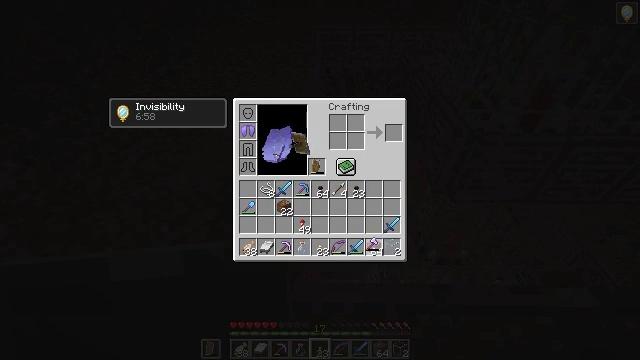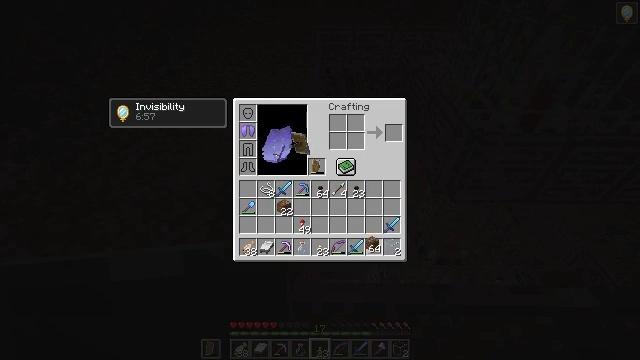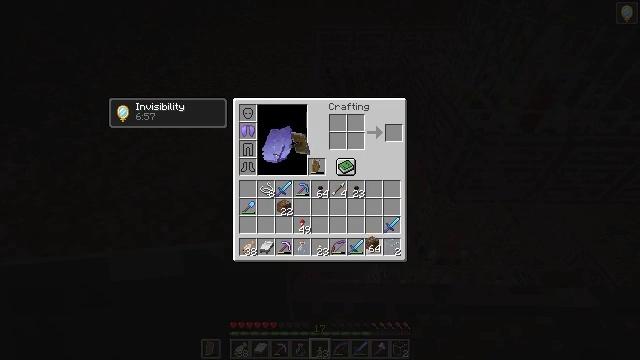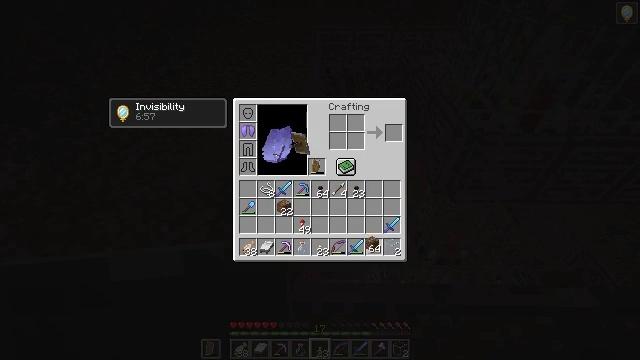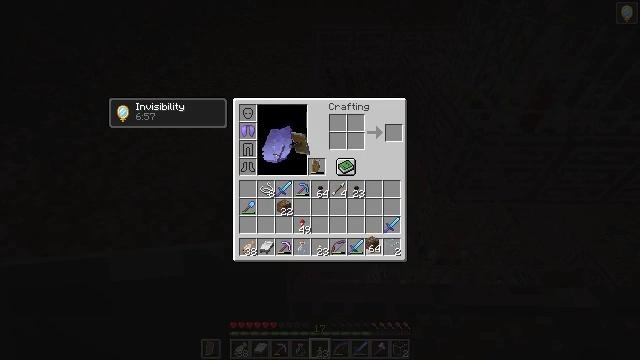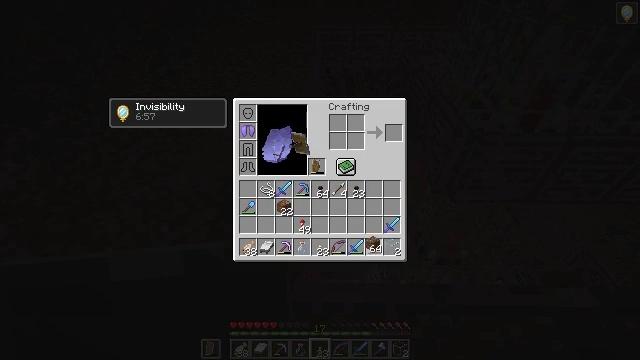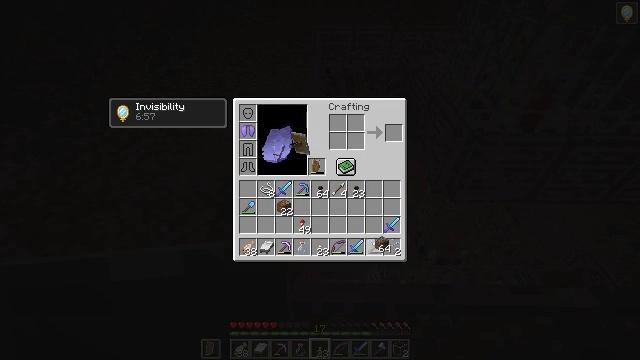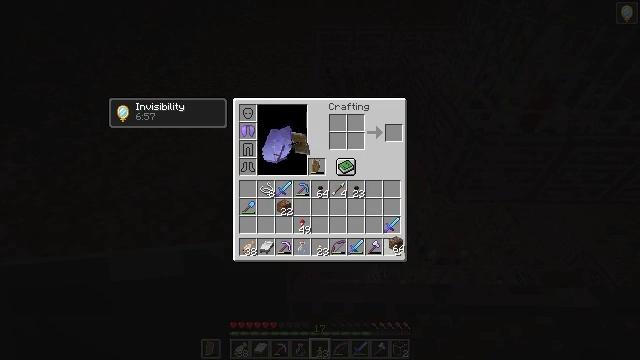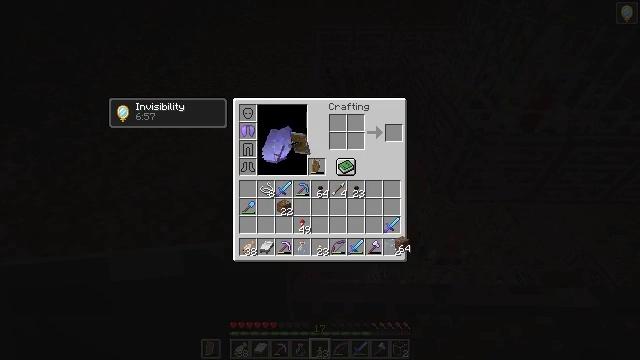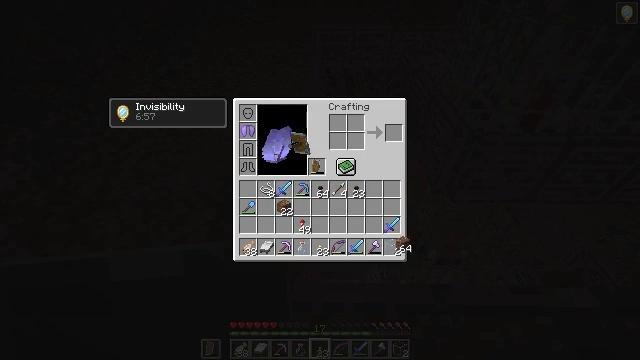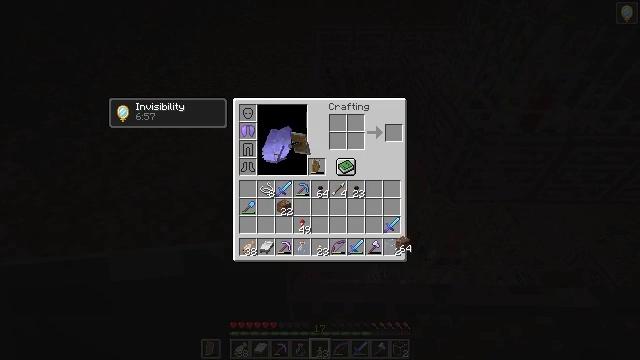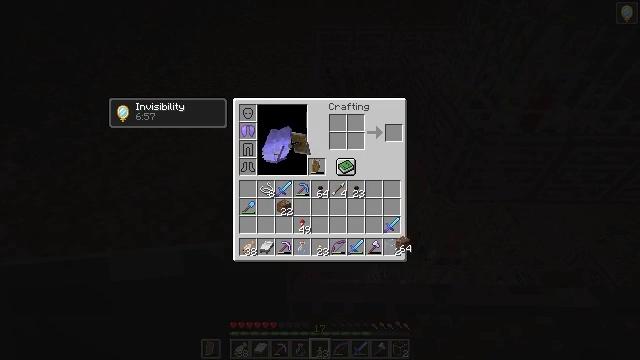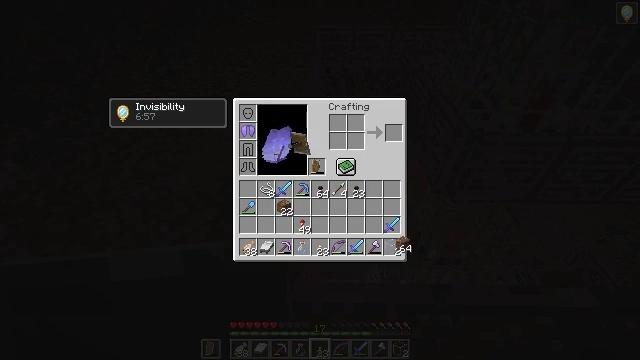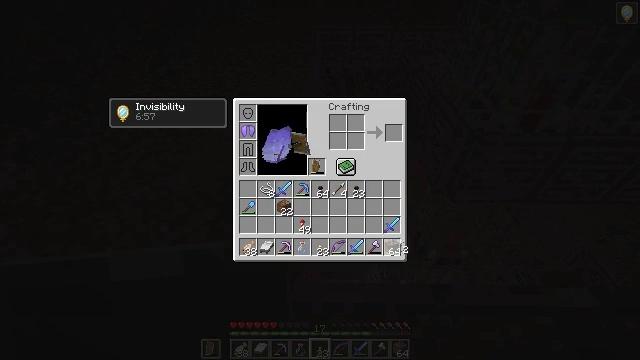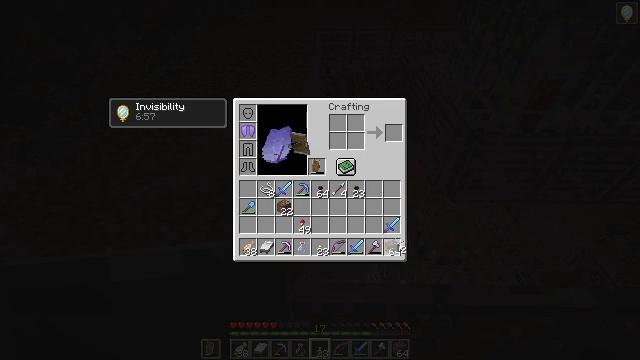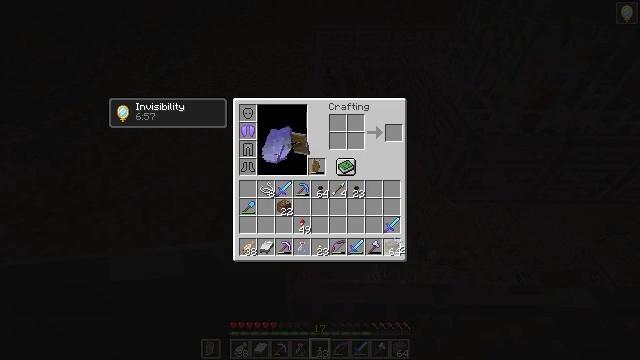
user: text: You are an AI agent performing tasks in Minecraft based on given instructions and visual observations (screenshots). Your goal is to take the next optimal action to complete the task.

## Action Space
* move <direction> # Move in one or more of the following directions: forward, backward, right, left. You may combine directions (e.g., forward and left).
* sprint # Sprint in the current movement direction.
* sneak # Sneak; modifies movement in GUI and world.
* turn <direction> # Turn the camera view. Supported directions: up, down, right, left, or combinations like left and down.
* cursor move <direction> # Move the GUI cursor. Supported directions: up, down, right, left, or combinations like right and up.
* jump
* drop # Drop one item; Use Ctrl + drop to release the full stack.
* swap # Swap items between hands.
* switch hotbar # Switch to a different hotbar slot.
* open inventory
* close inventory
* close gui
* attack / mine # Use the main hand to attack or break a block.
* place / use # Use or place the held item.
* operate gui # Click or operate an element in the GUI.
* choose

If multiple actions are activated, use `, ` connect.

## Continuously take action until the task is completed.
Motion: motion action
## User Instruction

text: Remove the crimson trapdoor.
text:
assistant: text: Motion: no_op
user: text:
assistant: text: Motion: no_op
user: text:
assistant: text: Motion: no_op
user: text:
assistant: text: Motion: no_op
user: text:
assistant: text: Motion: no_op
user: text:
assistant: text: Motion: cursor move right
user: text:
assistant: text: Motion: cursor move right
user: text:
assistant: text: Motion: no_op
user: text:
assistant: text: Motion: no_op
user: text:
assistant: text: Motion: no_op
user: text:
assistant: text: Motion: operate gui
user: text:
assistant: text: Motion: operate gui
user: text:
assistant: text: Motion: no_op
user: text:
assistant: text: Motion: no_op
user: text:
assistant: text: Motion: no_op
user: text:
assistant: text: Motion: no_op
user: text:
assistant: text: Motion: no_op
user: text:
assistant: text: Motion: no_op
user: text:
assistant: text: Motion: no_op
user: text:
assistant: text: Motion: cursor move left
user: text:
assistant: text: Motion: no_op
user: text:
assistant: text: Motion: no_op
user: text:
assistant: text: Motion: no_op
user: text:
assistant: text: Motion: no_op
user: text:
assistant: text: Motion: no_op
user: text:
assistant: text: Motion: operate gui
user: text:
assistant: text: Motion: operate gui
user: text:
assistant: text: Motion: no_op
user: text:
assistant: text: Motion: no_op
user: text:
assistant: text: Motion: no_op